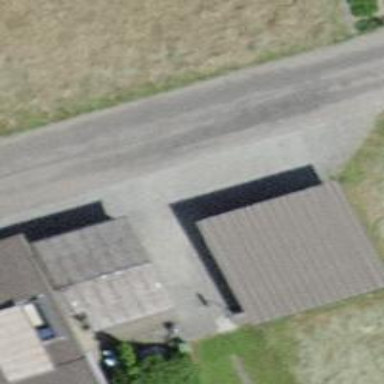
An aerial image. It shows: View of roof of building.